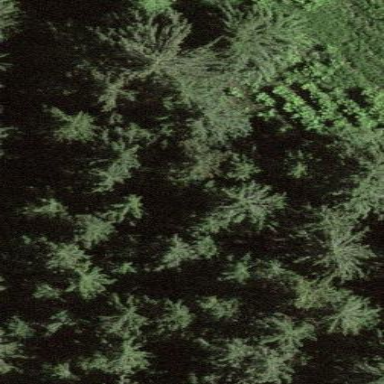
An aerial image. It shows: Forest area.